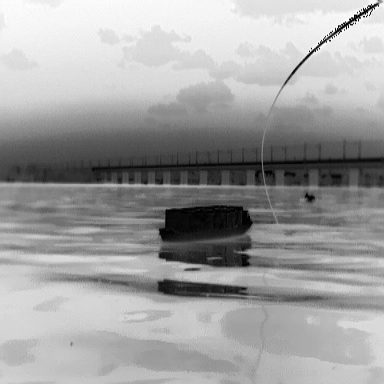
There is a fishing_boat in the infrared image.